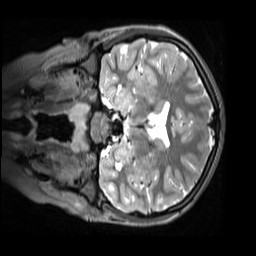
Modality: T2w
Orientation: coronal
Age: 12
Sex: male
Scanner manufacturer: siemens
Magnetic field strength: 3 T
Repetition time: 3.2 s
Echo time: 0.408 s